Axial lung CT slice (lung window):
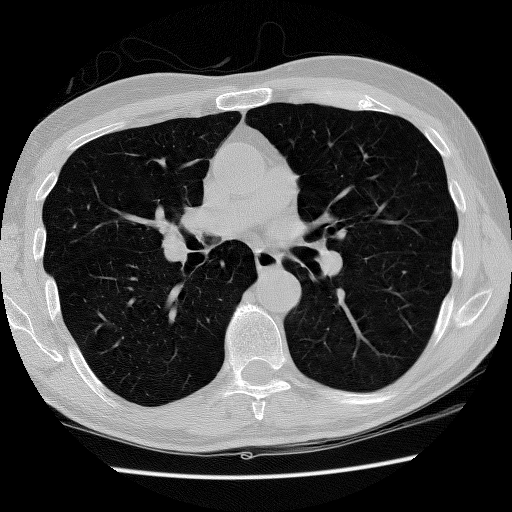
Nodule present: no